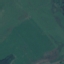
Label: Pasture